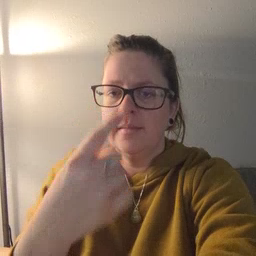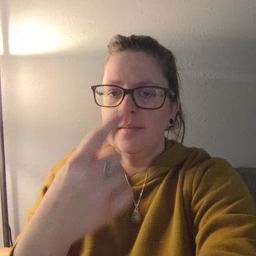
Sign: face